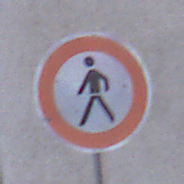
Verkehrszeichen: VerbotFussgaenger
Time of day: MorningAfternoon
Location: Outdoor (Urban)
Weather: PartlyCloudy
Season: NotSpecified
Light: Natural